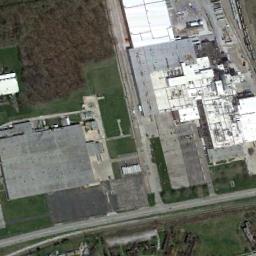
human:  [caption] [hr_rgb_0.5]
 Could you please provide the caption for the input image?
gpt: The industrial area has some workshops of different sizes and green areas .

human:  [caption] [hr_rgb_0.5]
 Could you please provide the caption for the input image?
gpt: There are many houses in the industrial area .

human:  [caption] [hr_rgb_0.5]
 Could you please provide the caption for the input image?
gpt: Neatly planned factories and roads in an industrial area with large green spaces next to it .

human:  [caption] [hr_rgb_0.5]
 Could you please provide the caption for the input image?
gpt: Industrial areas are built differently .

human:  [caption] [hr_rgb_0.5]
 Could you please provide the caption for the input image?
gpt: There are some white buildings and green lawns on the industrial area .